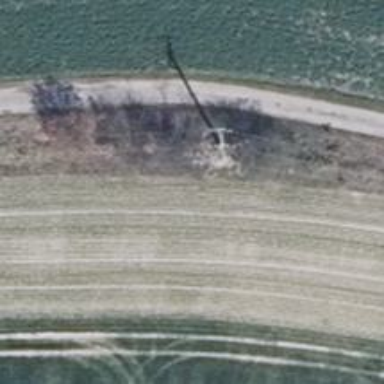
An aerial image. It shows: Minor power line.